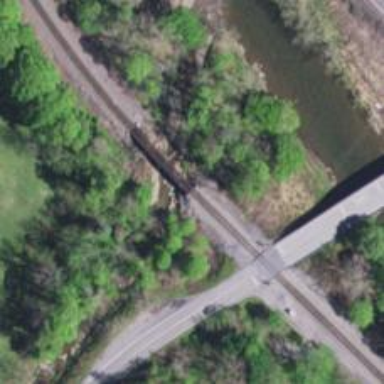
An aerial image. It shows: Covered railway bridge.